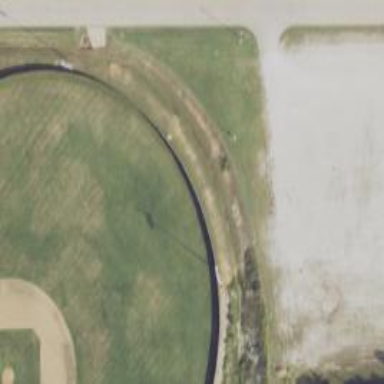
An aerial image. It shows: Baseball pitch for leisure and sports activities.